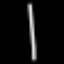
Label: line